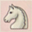
Piece: wN